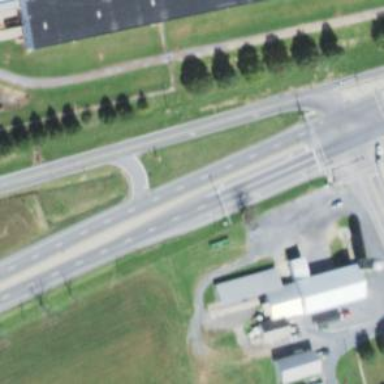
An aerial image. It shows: Primary link highway with asphalt surface.